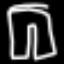
Label: pants